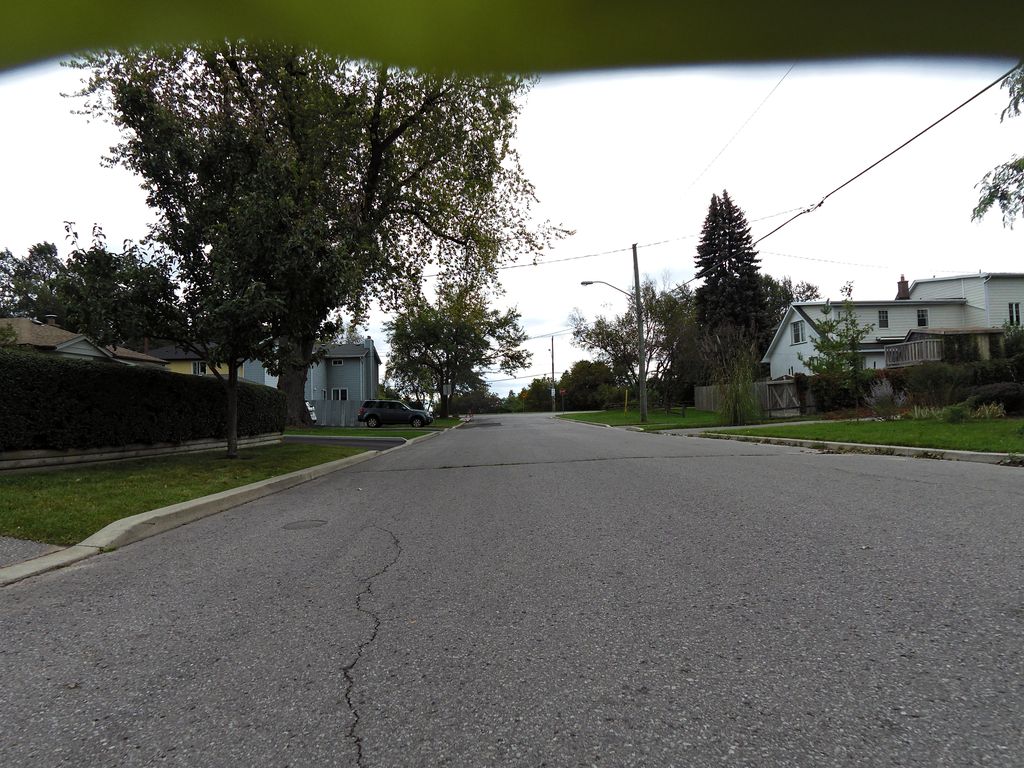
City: toronto